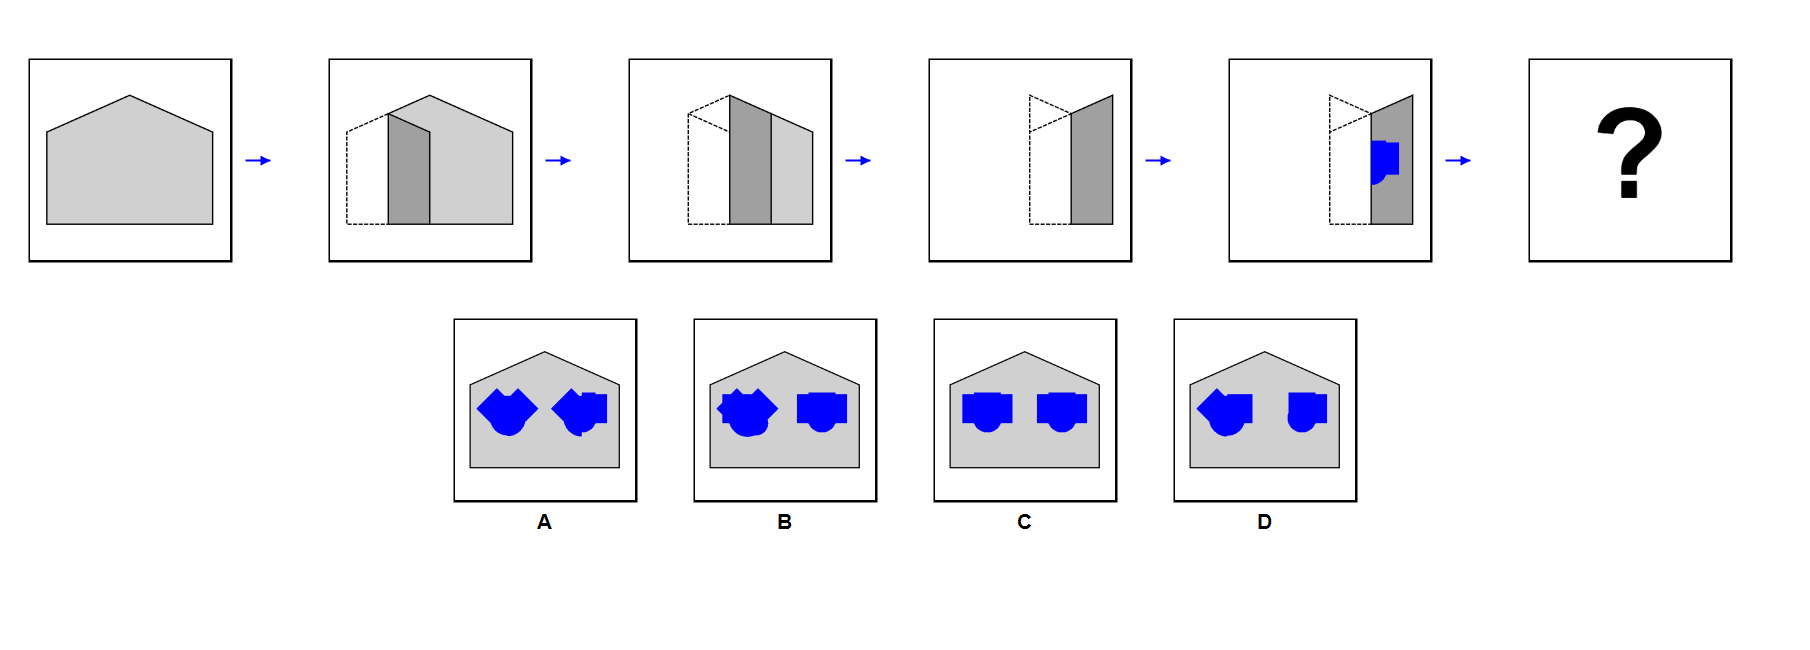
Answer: C